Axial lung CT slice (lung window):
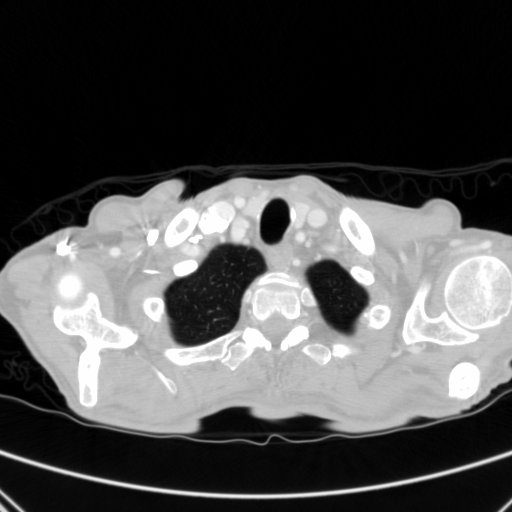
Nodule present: no